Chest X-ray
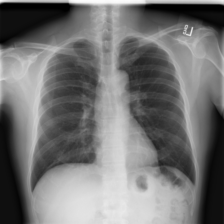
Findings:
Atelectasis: negative
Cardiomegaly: negative
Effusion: negative
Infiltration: negative
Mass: negative
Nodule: negative
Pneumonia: negative
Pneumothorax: negative
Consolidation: negative
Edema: negative
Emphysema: negative
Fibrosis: negative
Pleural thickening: negative
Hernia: negative